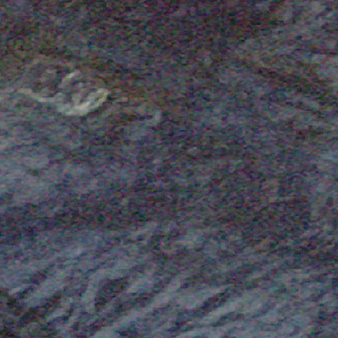
Label: other